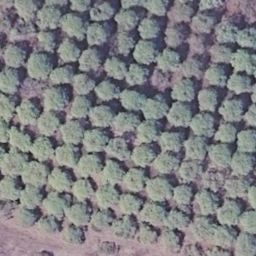
Label: agricultural